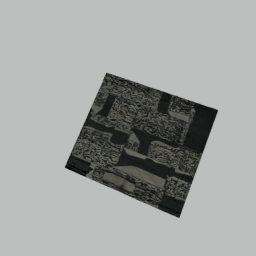
Label: architecture